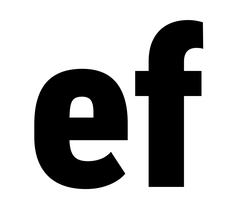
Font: Roboto_Condensed_Black